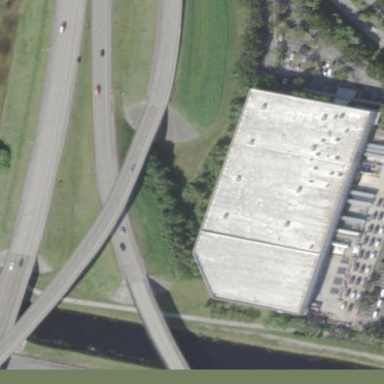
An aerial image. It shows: Warehouse building.